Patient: sex F, age 71
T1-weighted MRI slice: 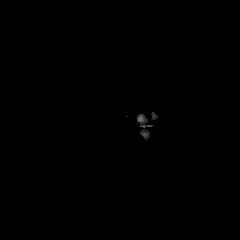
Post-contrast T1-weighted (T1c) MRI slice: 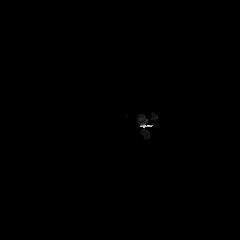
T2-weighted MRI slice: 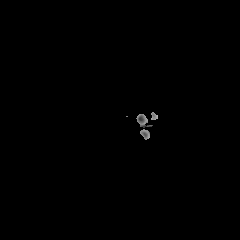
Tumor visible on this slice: no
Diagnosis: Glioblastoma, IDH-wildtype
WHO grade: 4